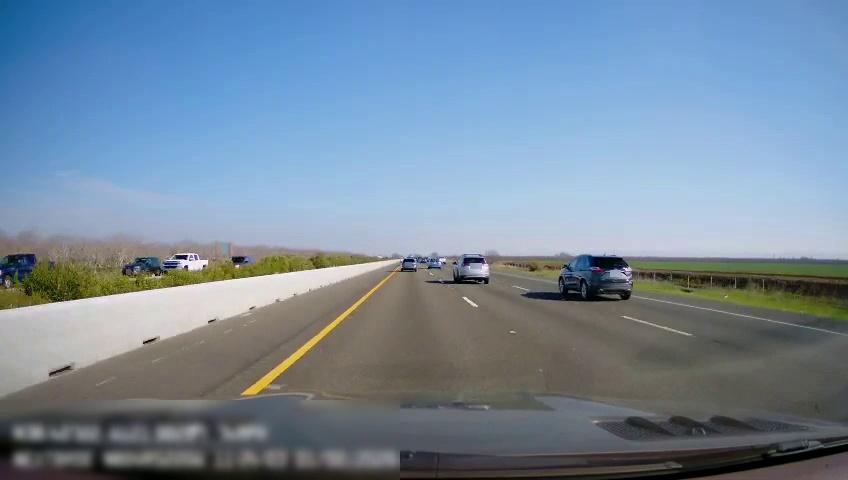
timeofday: Day
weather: Sunny
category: Drivable Space
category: Vehicles | Car
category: Vehicles | Truck
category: Vehicles | Truck
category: Vehicles | SUV
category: Vehicles | Van
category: Vehicles | SUV
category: Vehicles | SUV
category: Vehicles | SUV
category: Lanes | Current Lane
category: Lanes | Current Lane
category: Lanes | Alternate Lane
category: Lanes | Alternate Lane